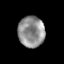
Tissue: lung
Cell type: Epithelial cells
Senescence score: 0.1901
Nuclear area (px): 799
Mean DAPI intensity: 143.73